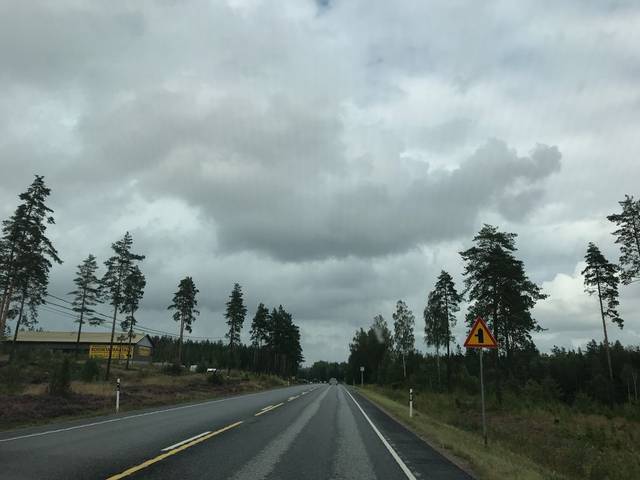
Region: Finland
Coordinates: 60.029, 23.588